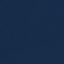
Label: SeaLake